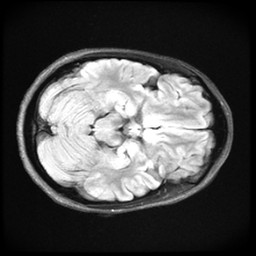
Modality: FLAIR
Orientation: axial
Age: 28
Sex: female
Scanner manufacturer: ge
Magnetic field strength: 3 T
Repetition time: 11 s
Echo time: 0.1497 s